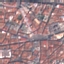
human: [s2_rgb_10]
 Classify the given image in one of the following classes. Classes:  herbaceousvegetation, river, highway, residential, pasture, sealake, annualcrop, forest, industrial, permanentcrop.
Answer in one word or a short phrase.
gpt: Residential